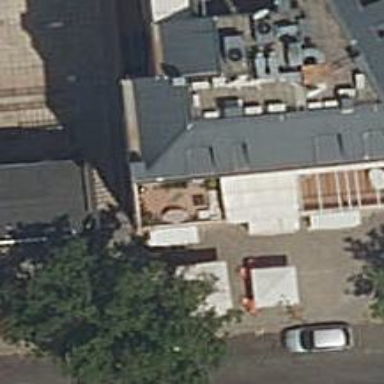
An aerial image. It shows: Cafe.